Field crop: maize
Growth stage: 1
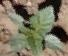
Species: datura